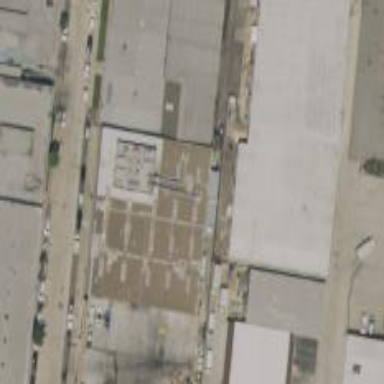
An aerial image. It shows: Warehouse building.